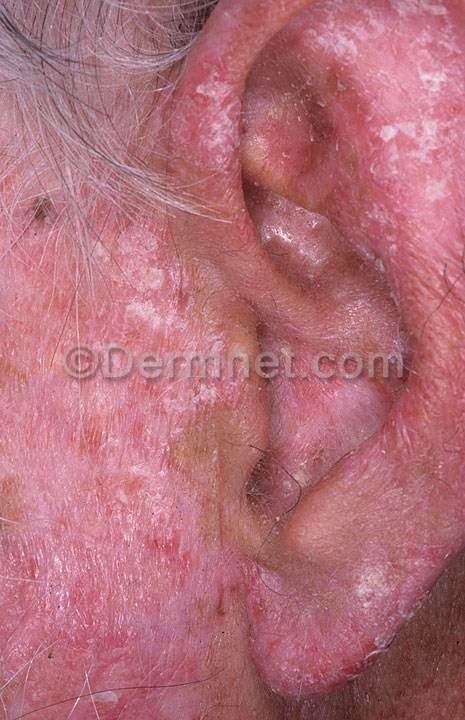
Disease: Lupus and other Connective Tissue diseases